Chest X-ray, PA view. Patient: 77 years old, sex F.
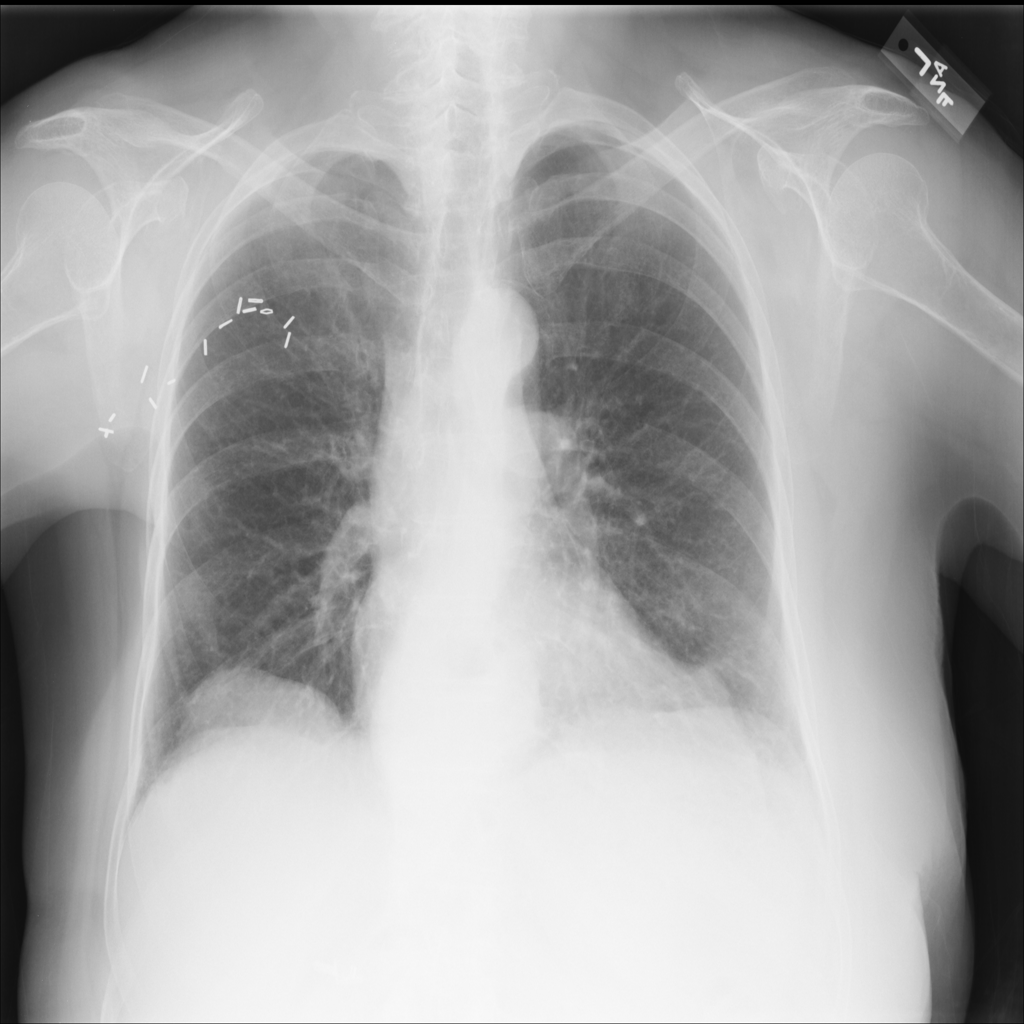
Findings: Hernia